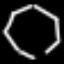
Label: octagon